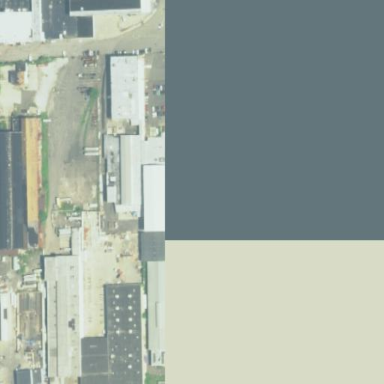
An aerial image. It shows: Industrial area.